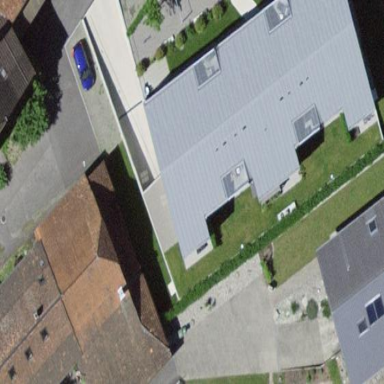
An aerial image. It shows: Barn.